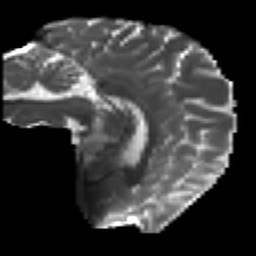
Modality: T2w
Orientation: sagittal
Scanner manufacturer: ge
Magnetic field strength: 3 T
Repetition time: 7.98 s
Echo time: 0.0701 s